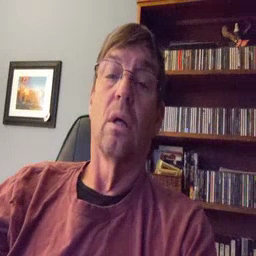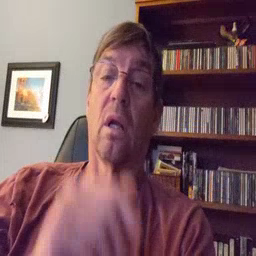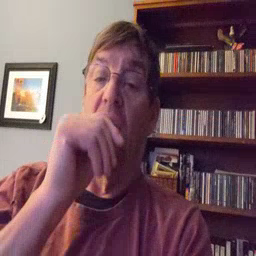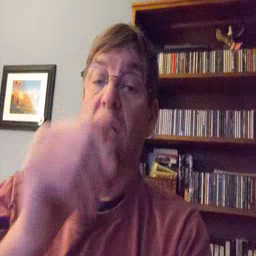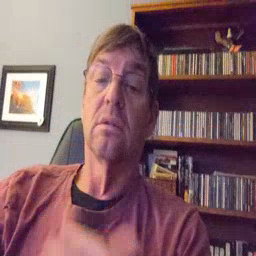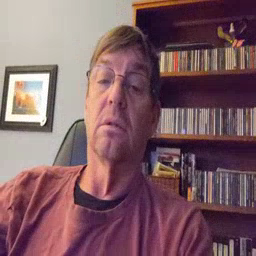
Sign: nuts